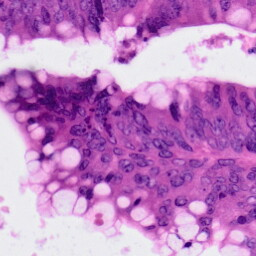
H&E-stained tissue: Colon